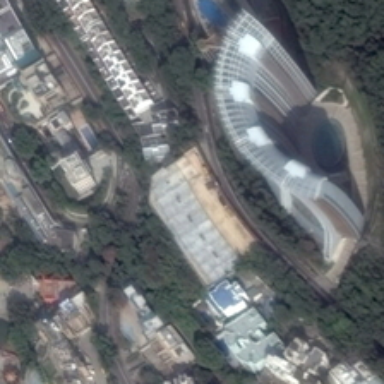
Tall buildings are on both sides of the road .